Interaction volume radius: 5 \u00c5
Interaction volume height: 30 \u00c5
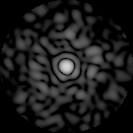
Disorder parameter: 0.8788